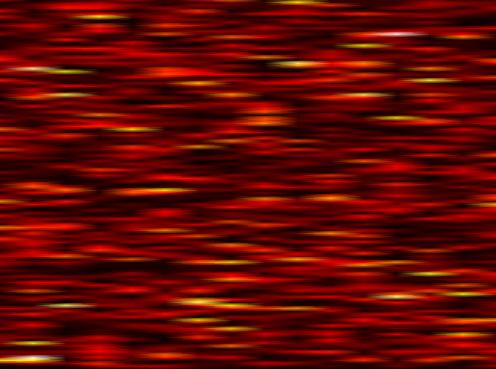
Label: UFMC